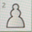
Piece: wP